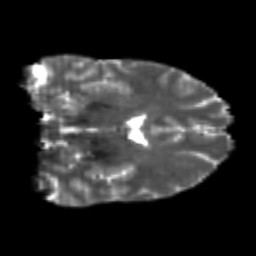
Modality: T2w
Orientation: coronal
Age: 22
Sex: male
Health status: healthy
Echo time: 0.074 s